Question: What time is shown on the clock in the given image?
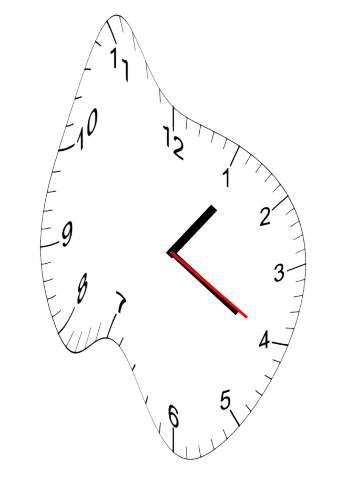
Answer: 01:20:20